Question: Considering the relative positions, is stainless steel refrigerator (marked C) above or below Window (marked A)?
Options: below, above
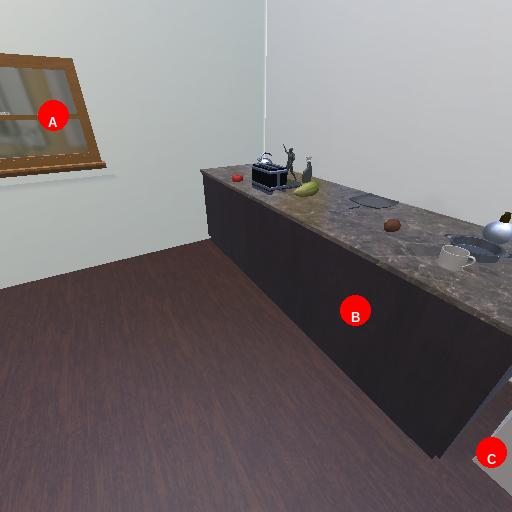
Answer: below